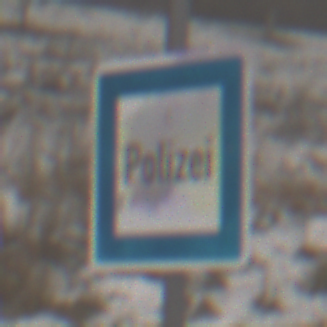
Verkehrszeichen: Polizei
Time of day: Midday
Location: Outdoor (Nature)
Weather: Overcast
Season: Winter
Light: Natural